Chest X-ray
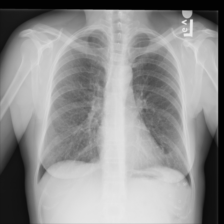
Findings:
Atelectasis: negative
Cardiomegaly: negative
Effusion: negative
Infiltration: negative
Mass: negative
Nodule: negative
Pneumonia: negative
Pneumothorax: negative
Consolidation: negative
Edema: negative
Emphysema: negative
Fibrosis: negative
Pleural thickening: negative
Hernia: negative